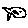
Label: fish